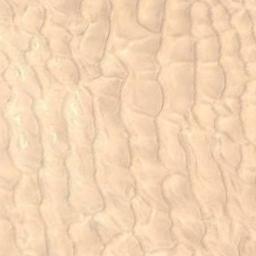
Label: desert